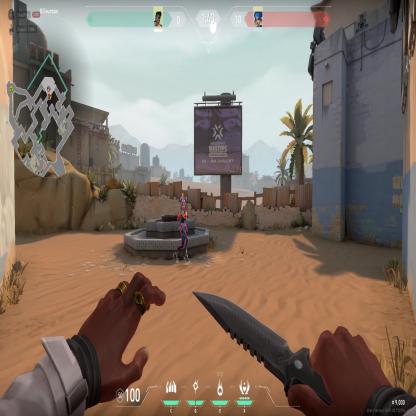
Label: enemy